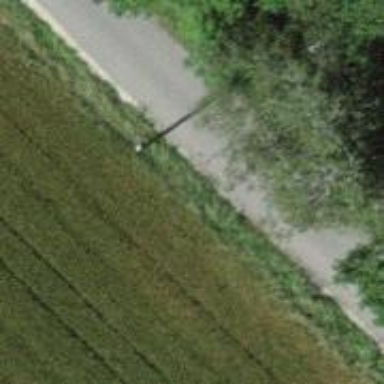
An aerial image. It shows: Power pole.